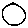
Label: circle